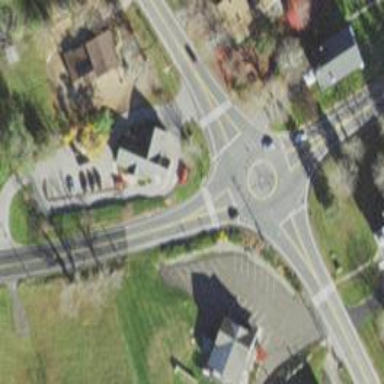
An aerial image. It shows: Roundabout on primary highway.